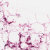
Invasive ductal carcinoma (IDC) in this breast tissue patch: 0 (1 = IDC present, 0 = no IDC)